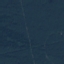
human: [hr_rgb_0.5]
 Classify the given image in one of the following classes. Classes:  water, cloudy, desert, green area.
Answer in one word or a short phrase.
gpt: green area